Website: macys
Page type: delivery-shipping
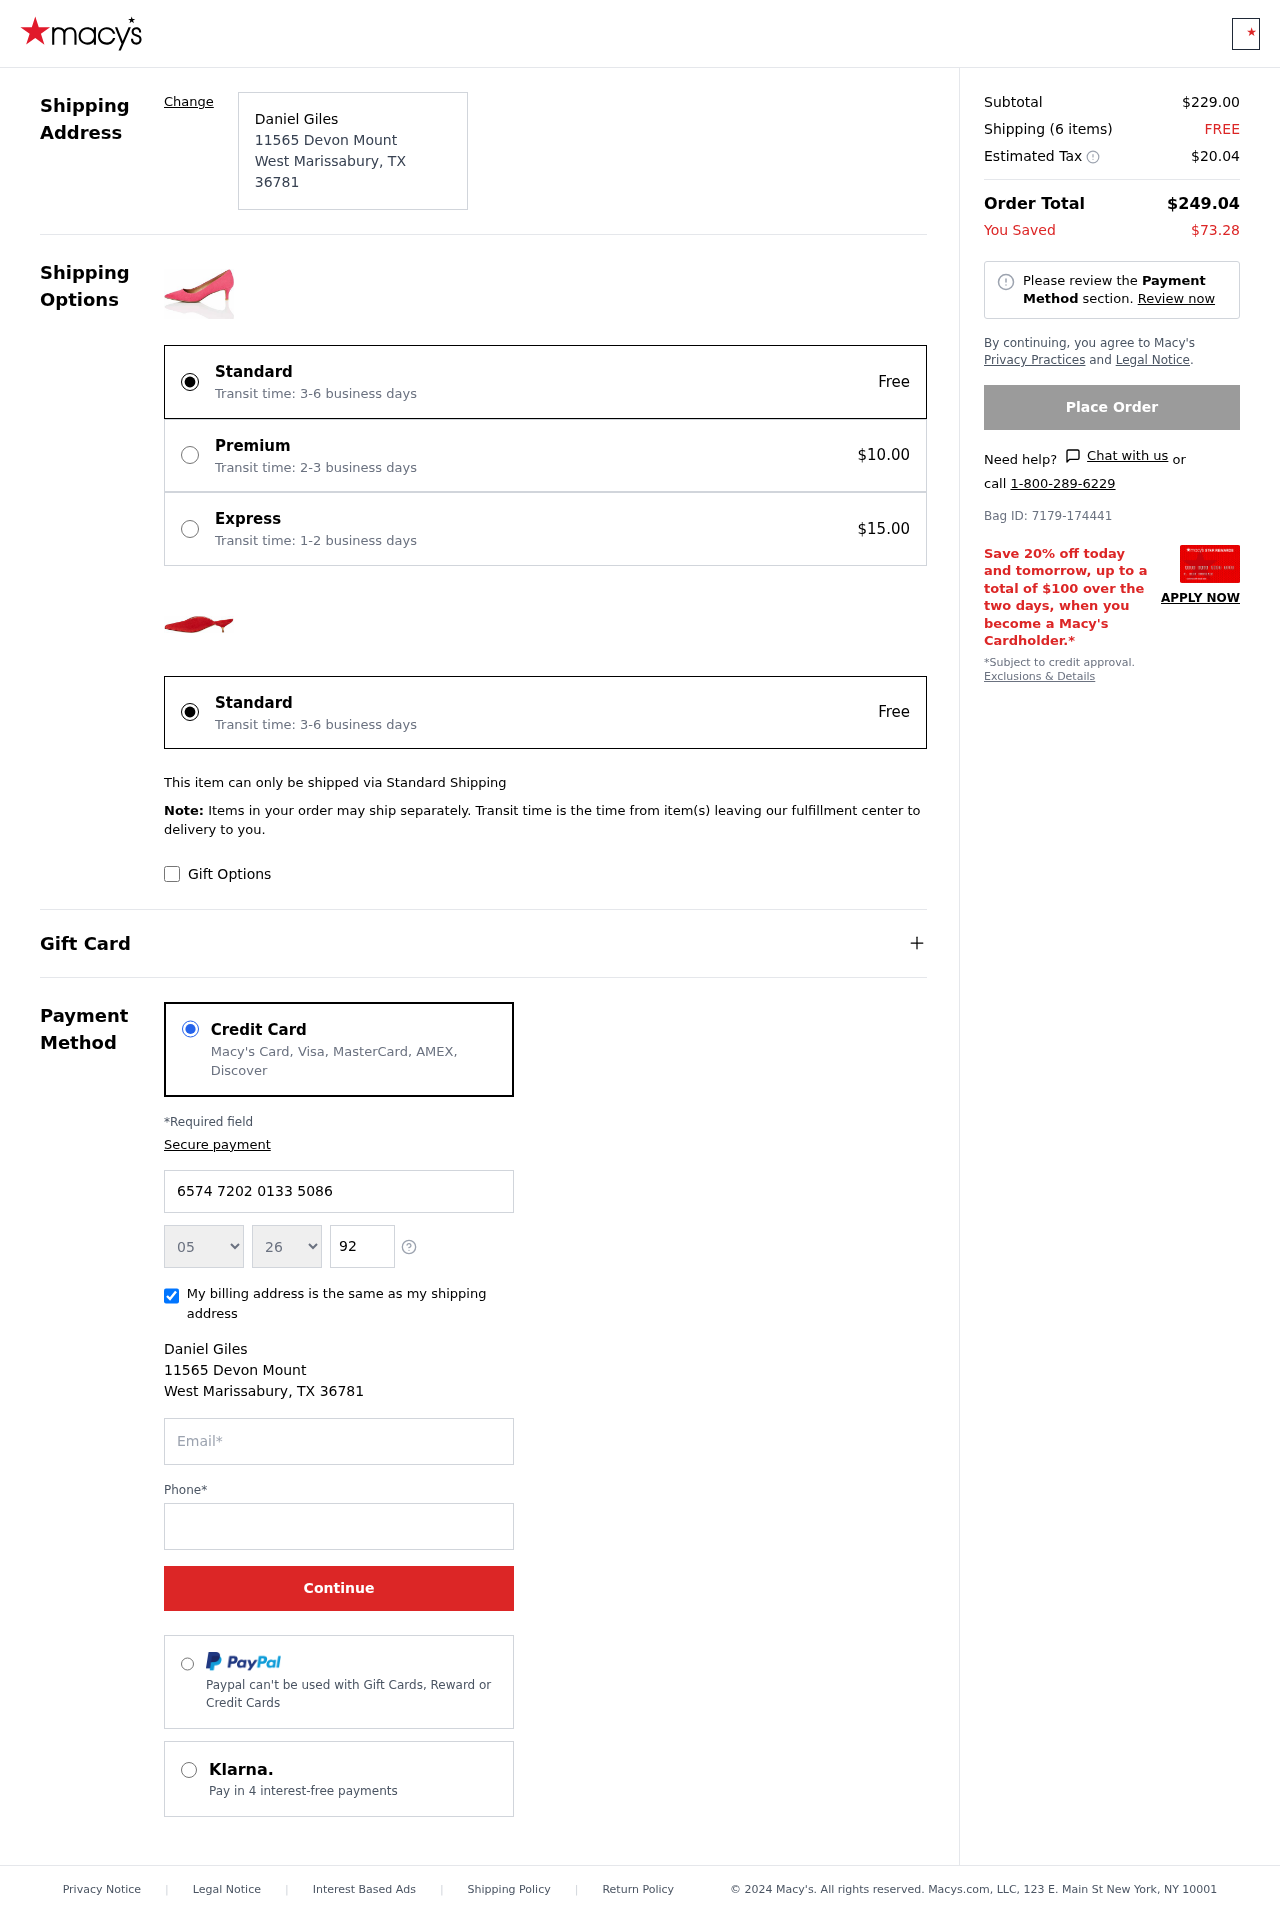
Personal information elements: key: PII_CARD_EXPIRY_MONTH
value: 05
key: PII_CARD_EXPIRY_YEAR
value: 26
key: PII_CITY
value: West Marissabury
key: PII_CITY_STATE_ZIP
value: West Marissabury, TX 36781
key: PII_FULLNAME
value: Daniel Giles
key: PII_POSTCODE
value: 36781
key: PII_STATE_ABBR
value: TX
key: PII_STREET
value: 11565 Devon Mount
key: PII_CARD_NUMBER
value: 6574 7202 0133 5086
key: PII_CARD_CVV
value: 928
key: PII_EMAIL
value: dgiles@gmail.com
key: PII_PHONE
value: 7353280302
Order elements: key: ORDER_SUBTOTAL
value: $229.00
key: ORDER_NUM_ITEMS
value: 6
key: ORDER_SHIPPING_COST
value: FREE
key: ORDER_TAX
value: $20.04
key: ORDER_TOTAL
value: $249.04
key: ORDER_SAVINGS
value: $73.28
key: ORDER_BAG_ID
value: Bag ID: 7179-174441